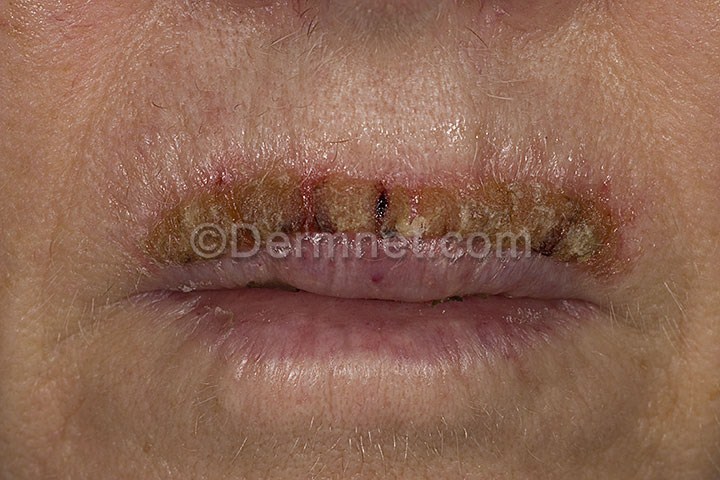
Disease: Actinic Keratosis Basal Cell Carcinoma and other Malignant Lesions